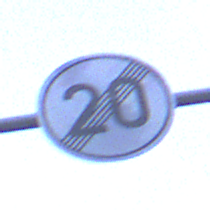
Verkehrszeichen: EndeGeschwindigkeit20
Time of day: SunriseSunset
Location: Outdoor (Urban)
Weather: Overcast
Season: NotSpecified
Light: Natural